Field crop: tomato
Growth stage: 1
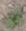
Species: solanum